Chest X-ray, PA view. Patient: 41 years old, sex M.
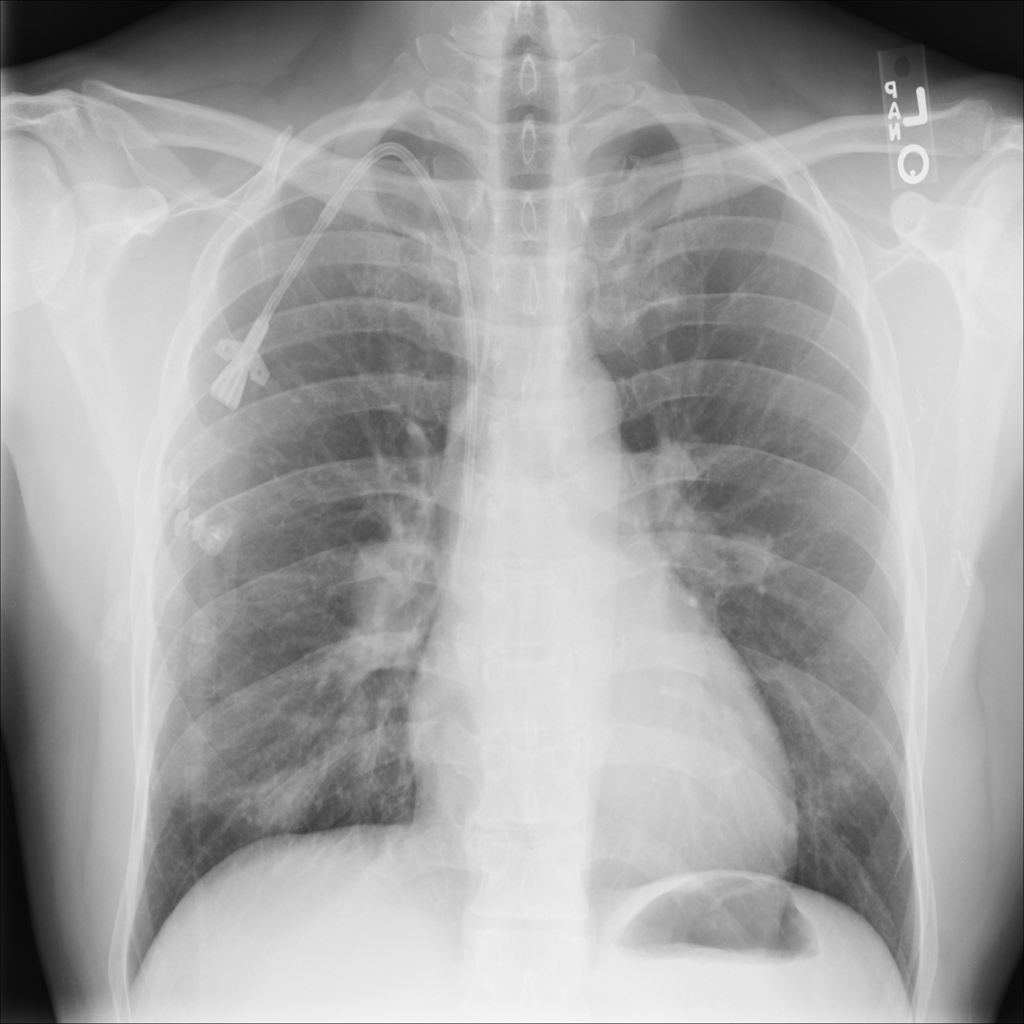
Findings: No Finding